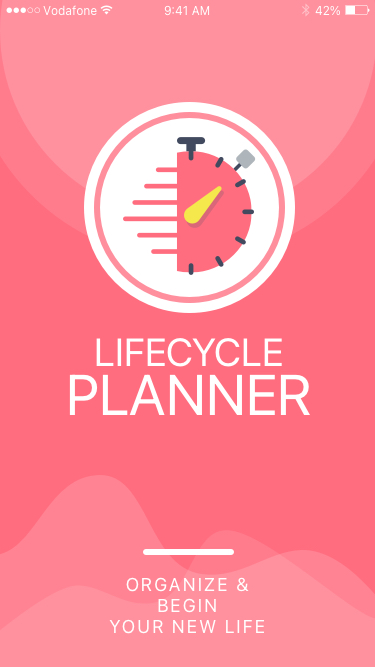
Text in this UI design:
ORGANIZE & BEGIN
YOUR NEW LIFE
LIFECYCLE
PLANNER